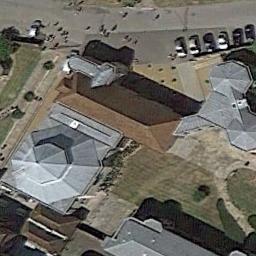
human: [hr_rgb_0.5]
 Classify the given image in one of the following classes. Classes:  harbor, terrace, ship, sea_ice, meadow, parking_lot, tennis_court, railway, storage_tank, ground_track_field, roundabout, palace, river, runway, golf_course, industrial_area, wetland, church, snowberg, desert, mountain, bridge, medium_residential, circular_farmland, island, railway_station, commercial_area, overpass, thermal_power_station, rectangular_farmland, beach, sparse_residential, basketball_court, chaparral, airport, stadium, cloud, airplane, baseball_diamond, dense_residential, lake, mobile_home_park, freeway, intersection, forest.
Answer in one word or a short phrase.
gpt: church